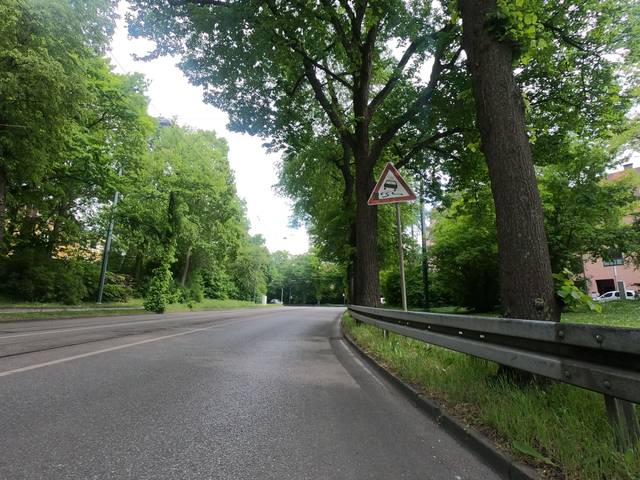
Region: Germany
Coordinates: 48.377, 10.89